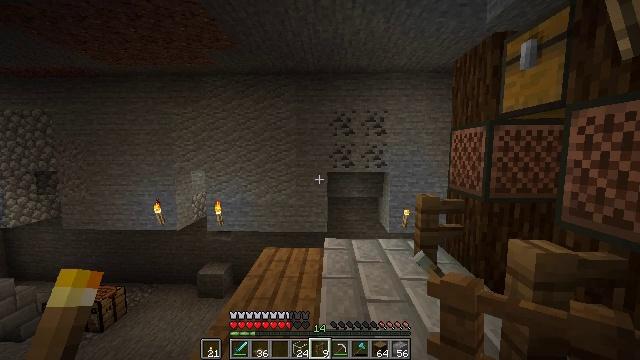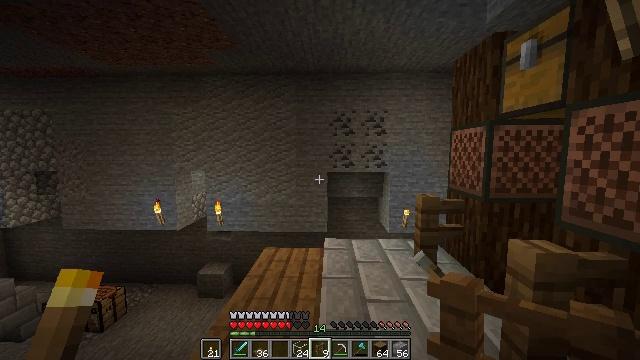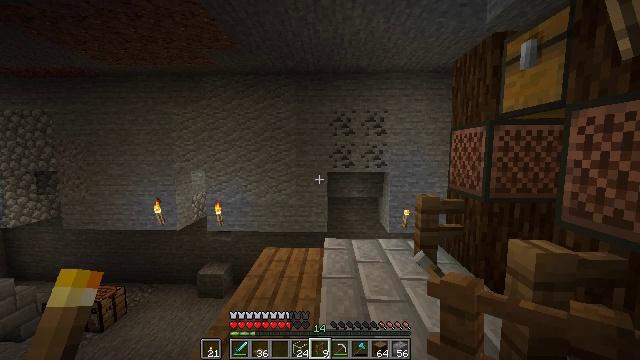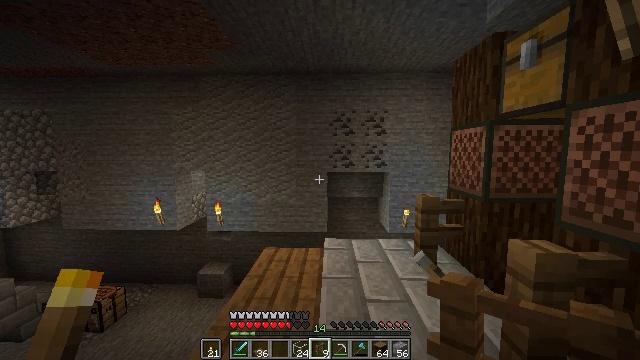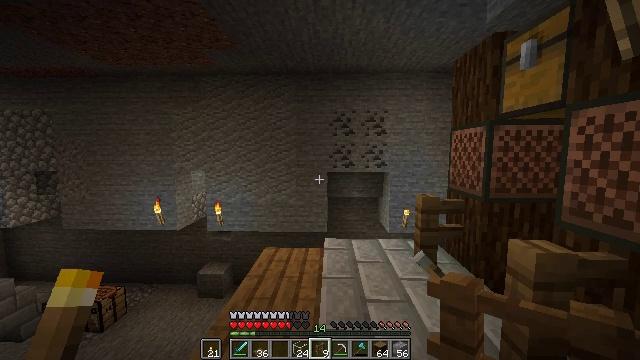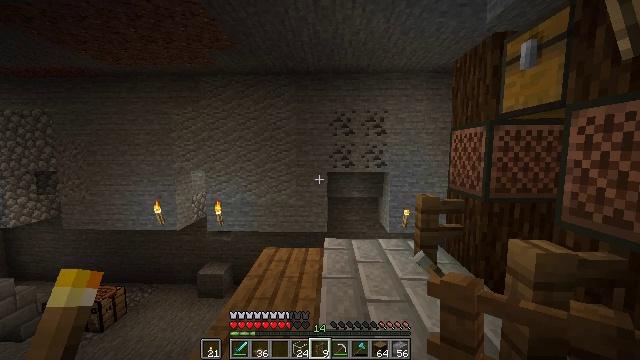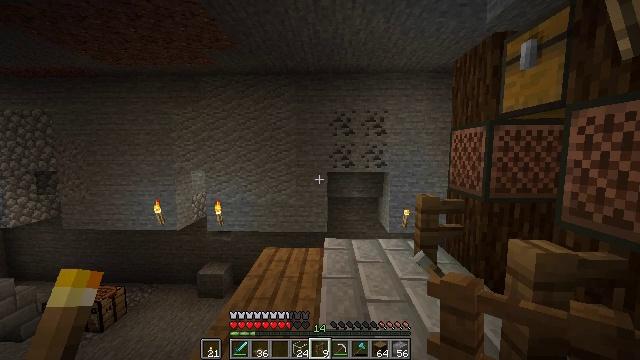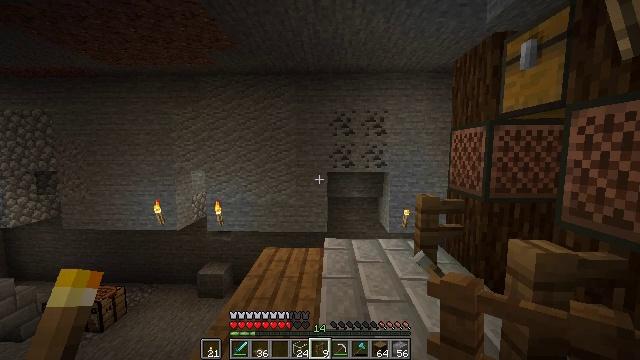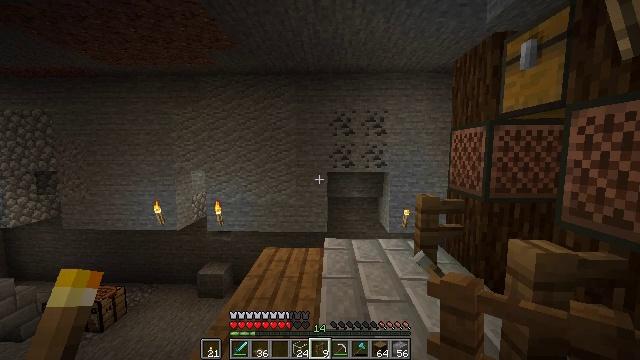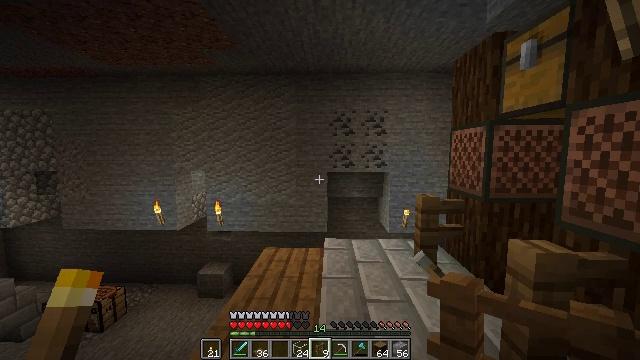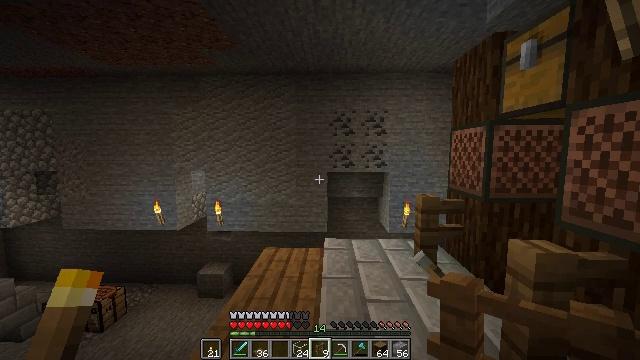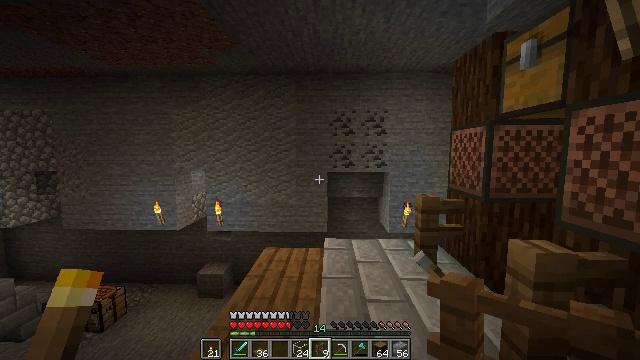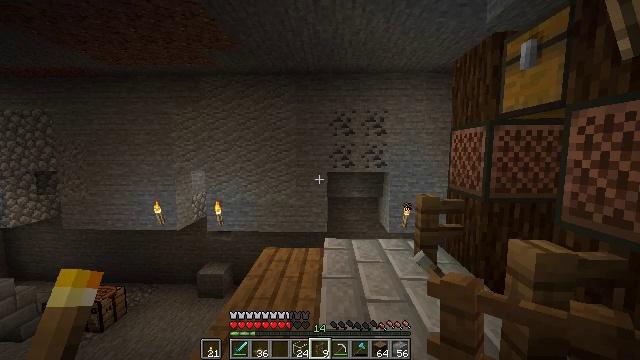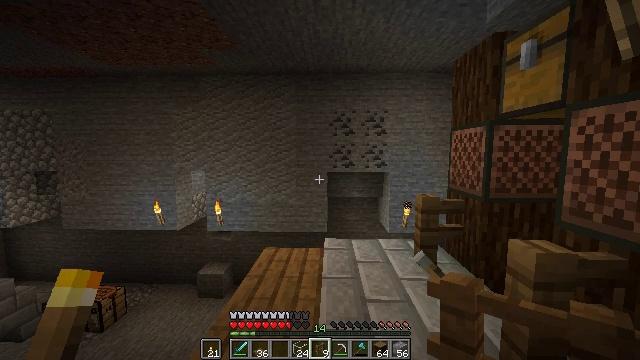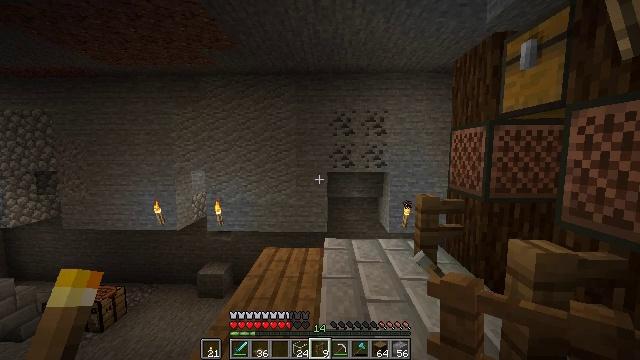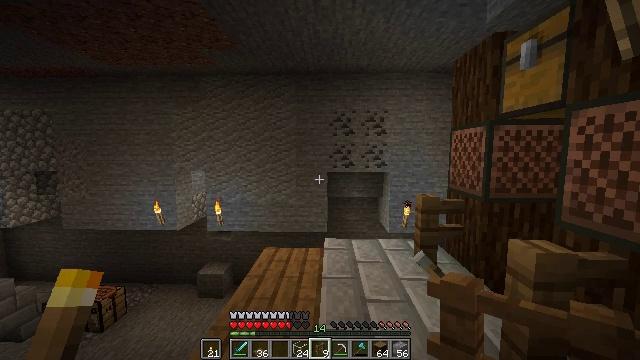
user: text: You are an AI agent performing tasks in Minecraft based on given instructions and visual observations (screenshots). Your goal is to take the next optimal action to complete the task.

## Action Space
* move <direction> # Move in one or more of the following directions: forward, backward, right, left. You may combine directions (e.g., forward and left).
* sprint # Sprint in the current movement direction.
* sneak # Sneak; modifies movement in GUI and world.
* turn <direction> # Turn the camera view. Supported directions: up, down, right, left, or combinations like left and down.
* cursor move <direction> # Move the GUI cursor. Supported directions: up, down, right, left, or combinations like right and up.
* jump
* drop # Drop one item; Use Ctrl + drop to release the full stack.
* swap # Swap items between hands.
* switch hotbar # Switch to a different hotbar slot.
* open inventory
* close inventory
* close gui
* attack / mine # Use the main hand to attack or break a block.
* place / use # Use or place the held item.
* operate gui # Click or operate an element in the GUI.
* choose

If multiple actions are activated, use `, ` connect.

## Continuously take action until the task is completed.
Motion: motion action
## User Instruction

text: Create spruce stairs using a crafting table.
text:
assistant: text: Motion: no_op
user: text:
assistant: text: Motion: no_op
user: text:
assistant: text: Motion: no_op
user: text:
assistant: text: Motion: no_op
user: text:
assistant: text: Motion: no_op
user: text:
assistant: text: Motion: no_op
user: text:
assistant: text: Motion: no_op
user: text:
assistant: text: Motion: no_op
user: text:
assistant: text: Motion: no_op
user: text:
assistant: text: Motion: no_op
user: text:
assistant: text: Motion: no_op
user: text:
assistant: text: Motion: no_op
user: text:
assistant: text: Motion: no_op
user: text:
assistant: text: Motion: no_op
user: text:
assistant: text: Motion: no_op
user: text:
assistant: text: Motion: no_op
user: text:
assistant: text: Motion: no_op
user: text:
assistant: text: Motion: no_op
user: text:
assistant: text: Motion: no_op
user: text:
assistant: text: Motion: no_op
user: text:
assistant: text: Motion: no_op
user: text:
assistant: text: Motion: no_op
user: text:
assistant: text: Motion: no_op
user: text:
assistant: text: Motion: no_op
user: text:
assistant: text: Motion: no_op
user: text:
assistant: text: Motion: no_op
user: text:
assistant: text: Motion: no_op
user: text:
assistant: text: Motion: no_op
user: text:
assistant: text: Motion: no_op
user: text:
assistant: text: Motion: no_op